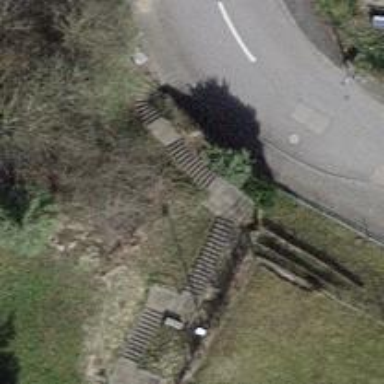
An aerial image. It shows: Set of steps on the road.